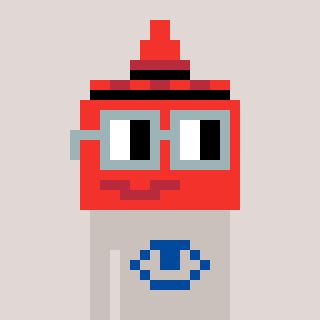
a pixel art character with square dark gray glasses, a ketchup-shaped head and a foggrey-colored body on a warm background